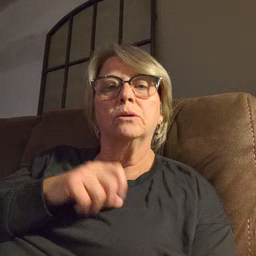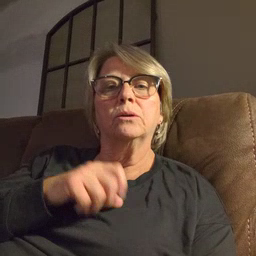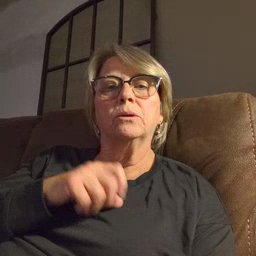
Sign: garbage